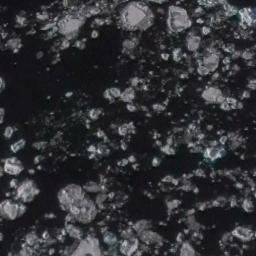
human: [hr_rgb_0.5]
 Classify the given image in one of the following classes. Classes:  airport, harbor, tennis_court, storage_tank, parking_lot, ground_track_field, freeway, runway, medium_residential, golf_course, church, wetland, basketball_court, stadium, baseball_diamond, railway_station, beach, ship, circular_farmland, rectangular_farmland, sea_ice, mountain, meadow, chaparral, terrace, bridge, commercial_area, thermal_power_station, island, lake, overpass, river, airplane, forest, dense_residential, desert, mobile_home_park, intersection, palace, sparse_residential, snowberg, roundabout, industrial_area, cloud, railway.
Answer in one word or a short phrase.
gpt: sea_ice